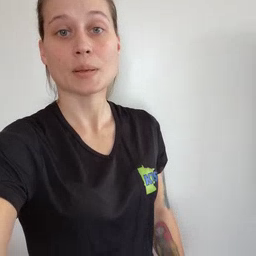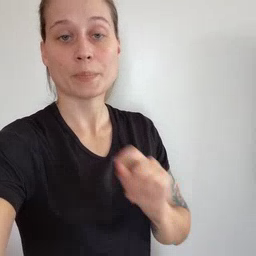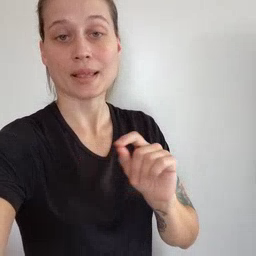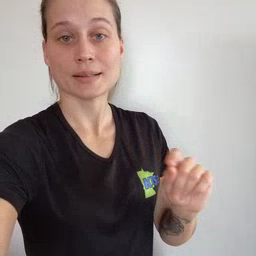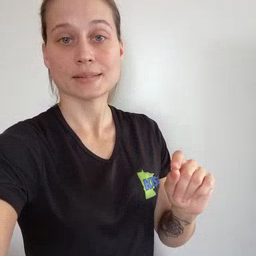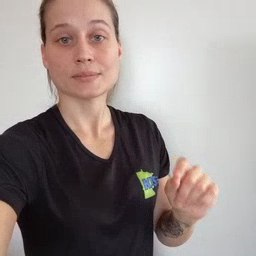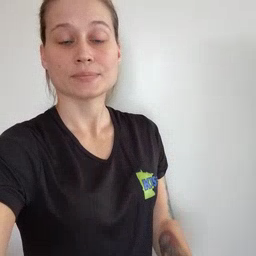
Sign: pen